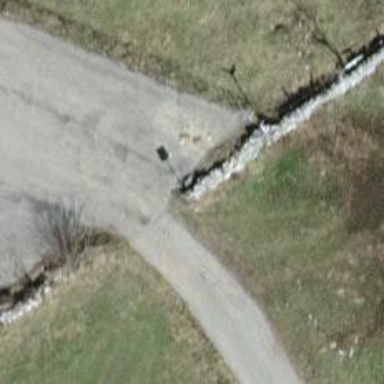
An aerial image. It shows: Wall made of dry stone.